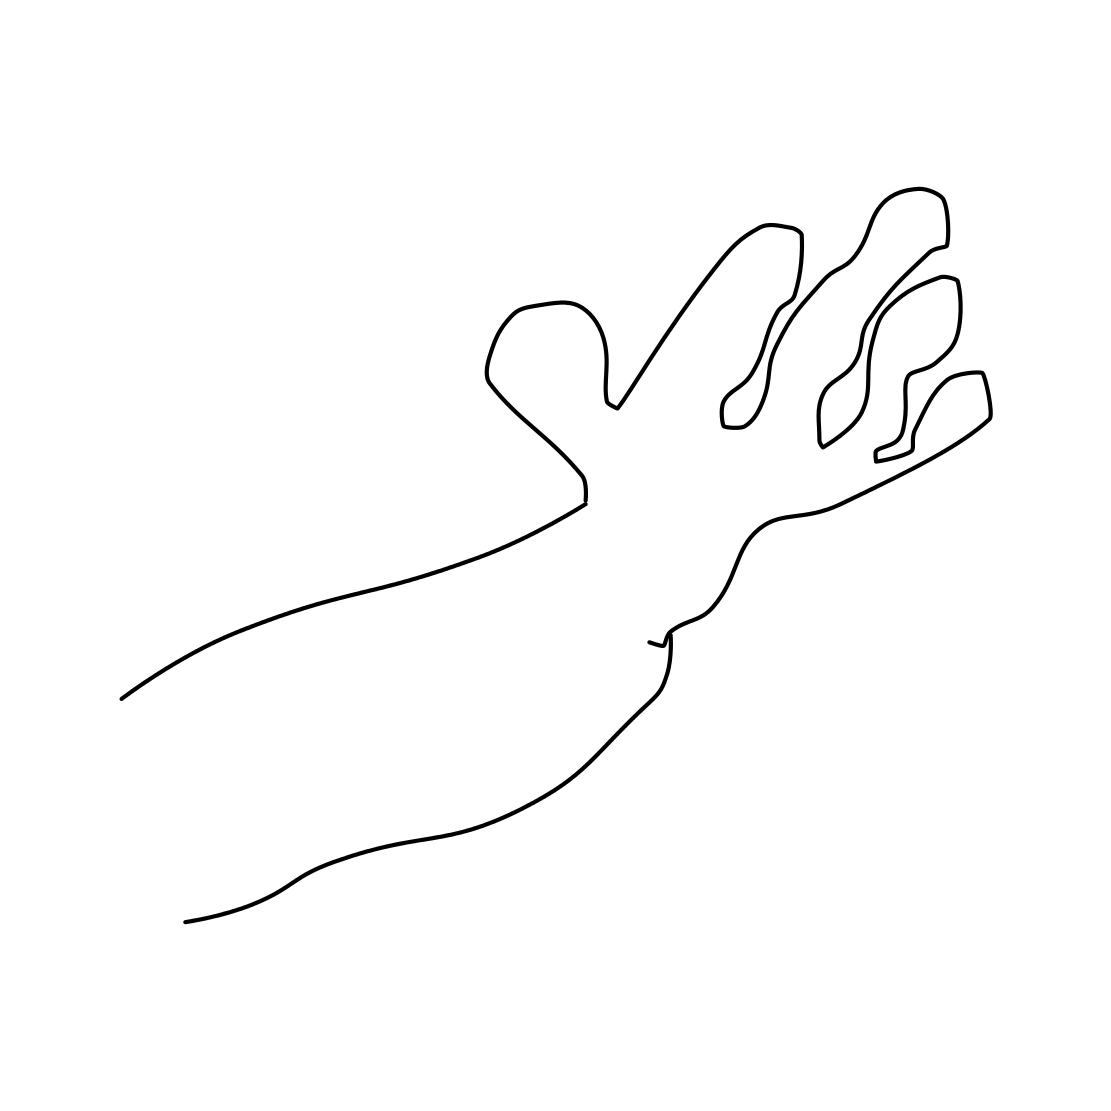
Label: hand